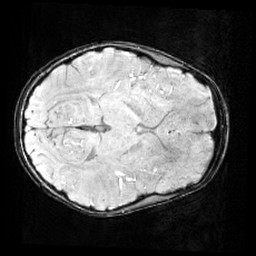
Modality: SWI
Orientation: axial
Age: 10
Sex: female
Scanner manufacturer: siemens
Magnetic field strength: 3 T
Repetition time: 0.027 s
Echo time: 0.02 s